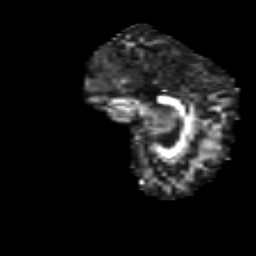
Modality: FA
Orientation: sagittal
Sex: male
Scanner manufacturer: siemens
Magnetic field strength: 3 T
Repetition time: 5 s
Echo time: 0.071 s